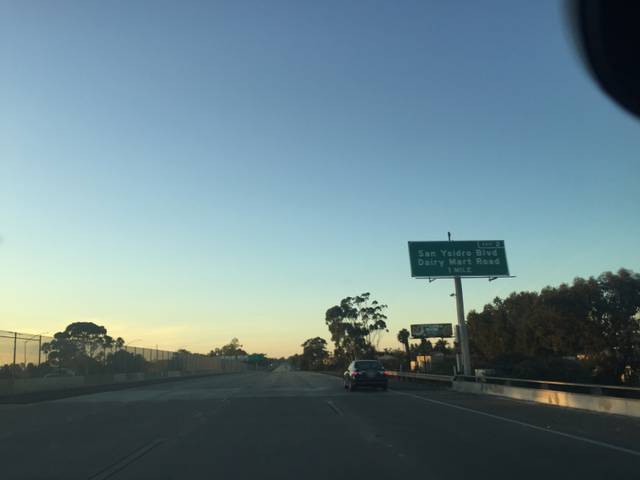
Region: Mexico
Coordinates: 32.552, -117.045